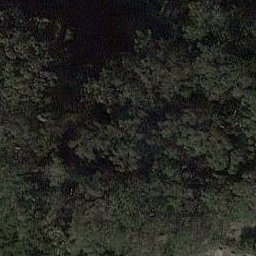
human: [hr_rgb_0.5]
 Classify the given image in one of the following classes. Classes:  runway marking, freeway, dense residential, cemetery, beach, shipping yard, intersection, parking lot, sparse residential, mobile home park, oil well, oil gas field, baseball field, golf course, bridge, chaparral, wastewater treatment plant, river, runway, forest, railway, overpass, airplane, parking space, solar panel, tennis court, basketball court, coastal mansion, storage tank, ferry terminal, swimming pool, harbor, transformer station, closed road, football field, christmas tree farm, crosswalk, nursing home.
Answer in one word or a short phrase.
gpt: forest